Field crop: maize
Growth stage: 2
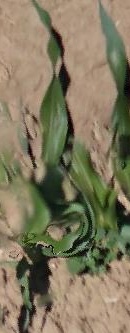
Species: maize